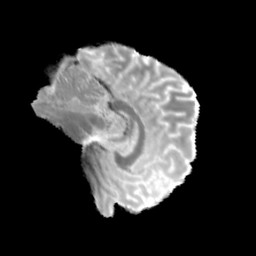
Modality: MD
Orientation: sagittal
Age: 40
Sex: male
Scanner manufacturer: siemens
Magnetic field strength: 3 T
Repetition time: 3.23 s
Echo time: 0.0892 s